Interaction volume radius: 10 \u00c5
Interaction volume height: 15 \u00c5
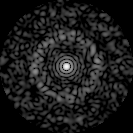
Disorder parameter: 0.839